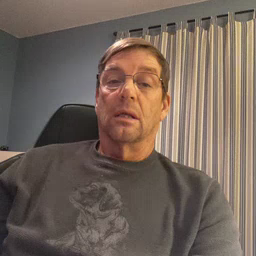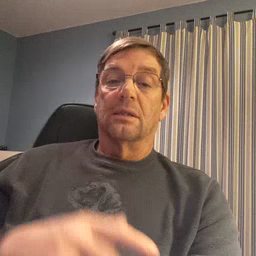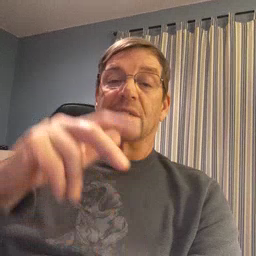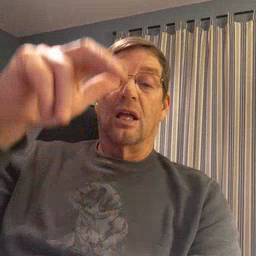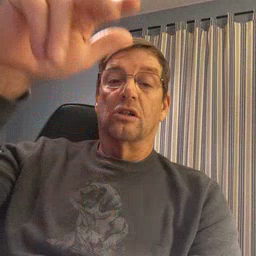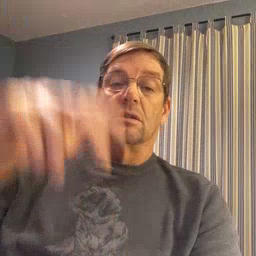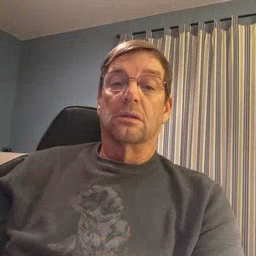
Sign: stairs